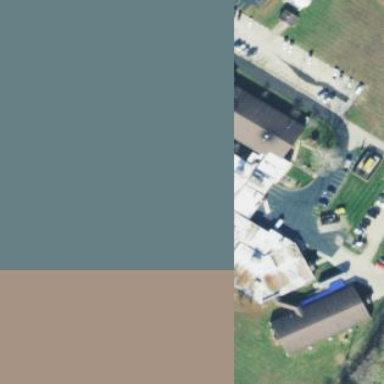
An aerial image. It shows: Hospital.